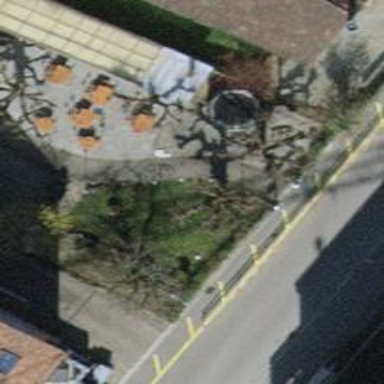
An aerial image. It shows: Bicycle parking area with wall loops for securing bikes.